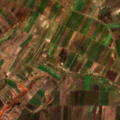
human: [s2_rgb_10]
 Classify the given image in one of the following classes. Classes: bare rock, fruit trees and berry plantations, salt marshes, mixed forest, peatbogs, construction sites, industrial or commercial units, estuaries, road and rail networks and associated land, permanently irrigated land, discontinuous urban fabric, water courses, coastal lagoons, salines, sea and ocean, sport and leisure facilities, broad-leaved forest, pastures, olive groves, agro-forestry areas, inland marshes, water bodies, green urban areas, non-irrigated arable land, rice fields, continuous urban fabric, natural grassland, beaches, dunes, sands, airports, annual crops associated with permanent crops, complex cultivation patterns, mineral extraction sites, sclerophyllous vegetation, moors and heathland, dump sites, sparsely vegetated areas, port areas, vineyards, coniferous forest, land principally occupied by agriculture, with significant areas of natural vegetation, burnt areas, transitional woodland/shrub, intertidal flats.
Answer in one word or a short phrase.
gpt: non-irrigated arable land